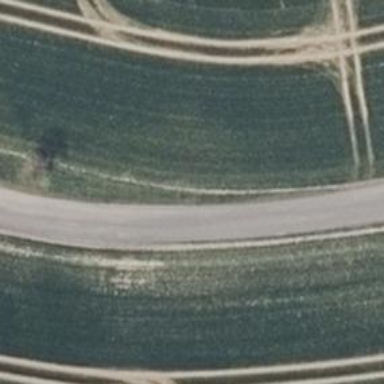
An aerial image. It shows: Unclassified road.